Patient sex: M
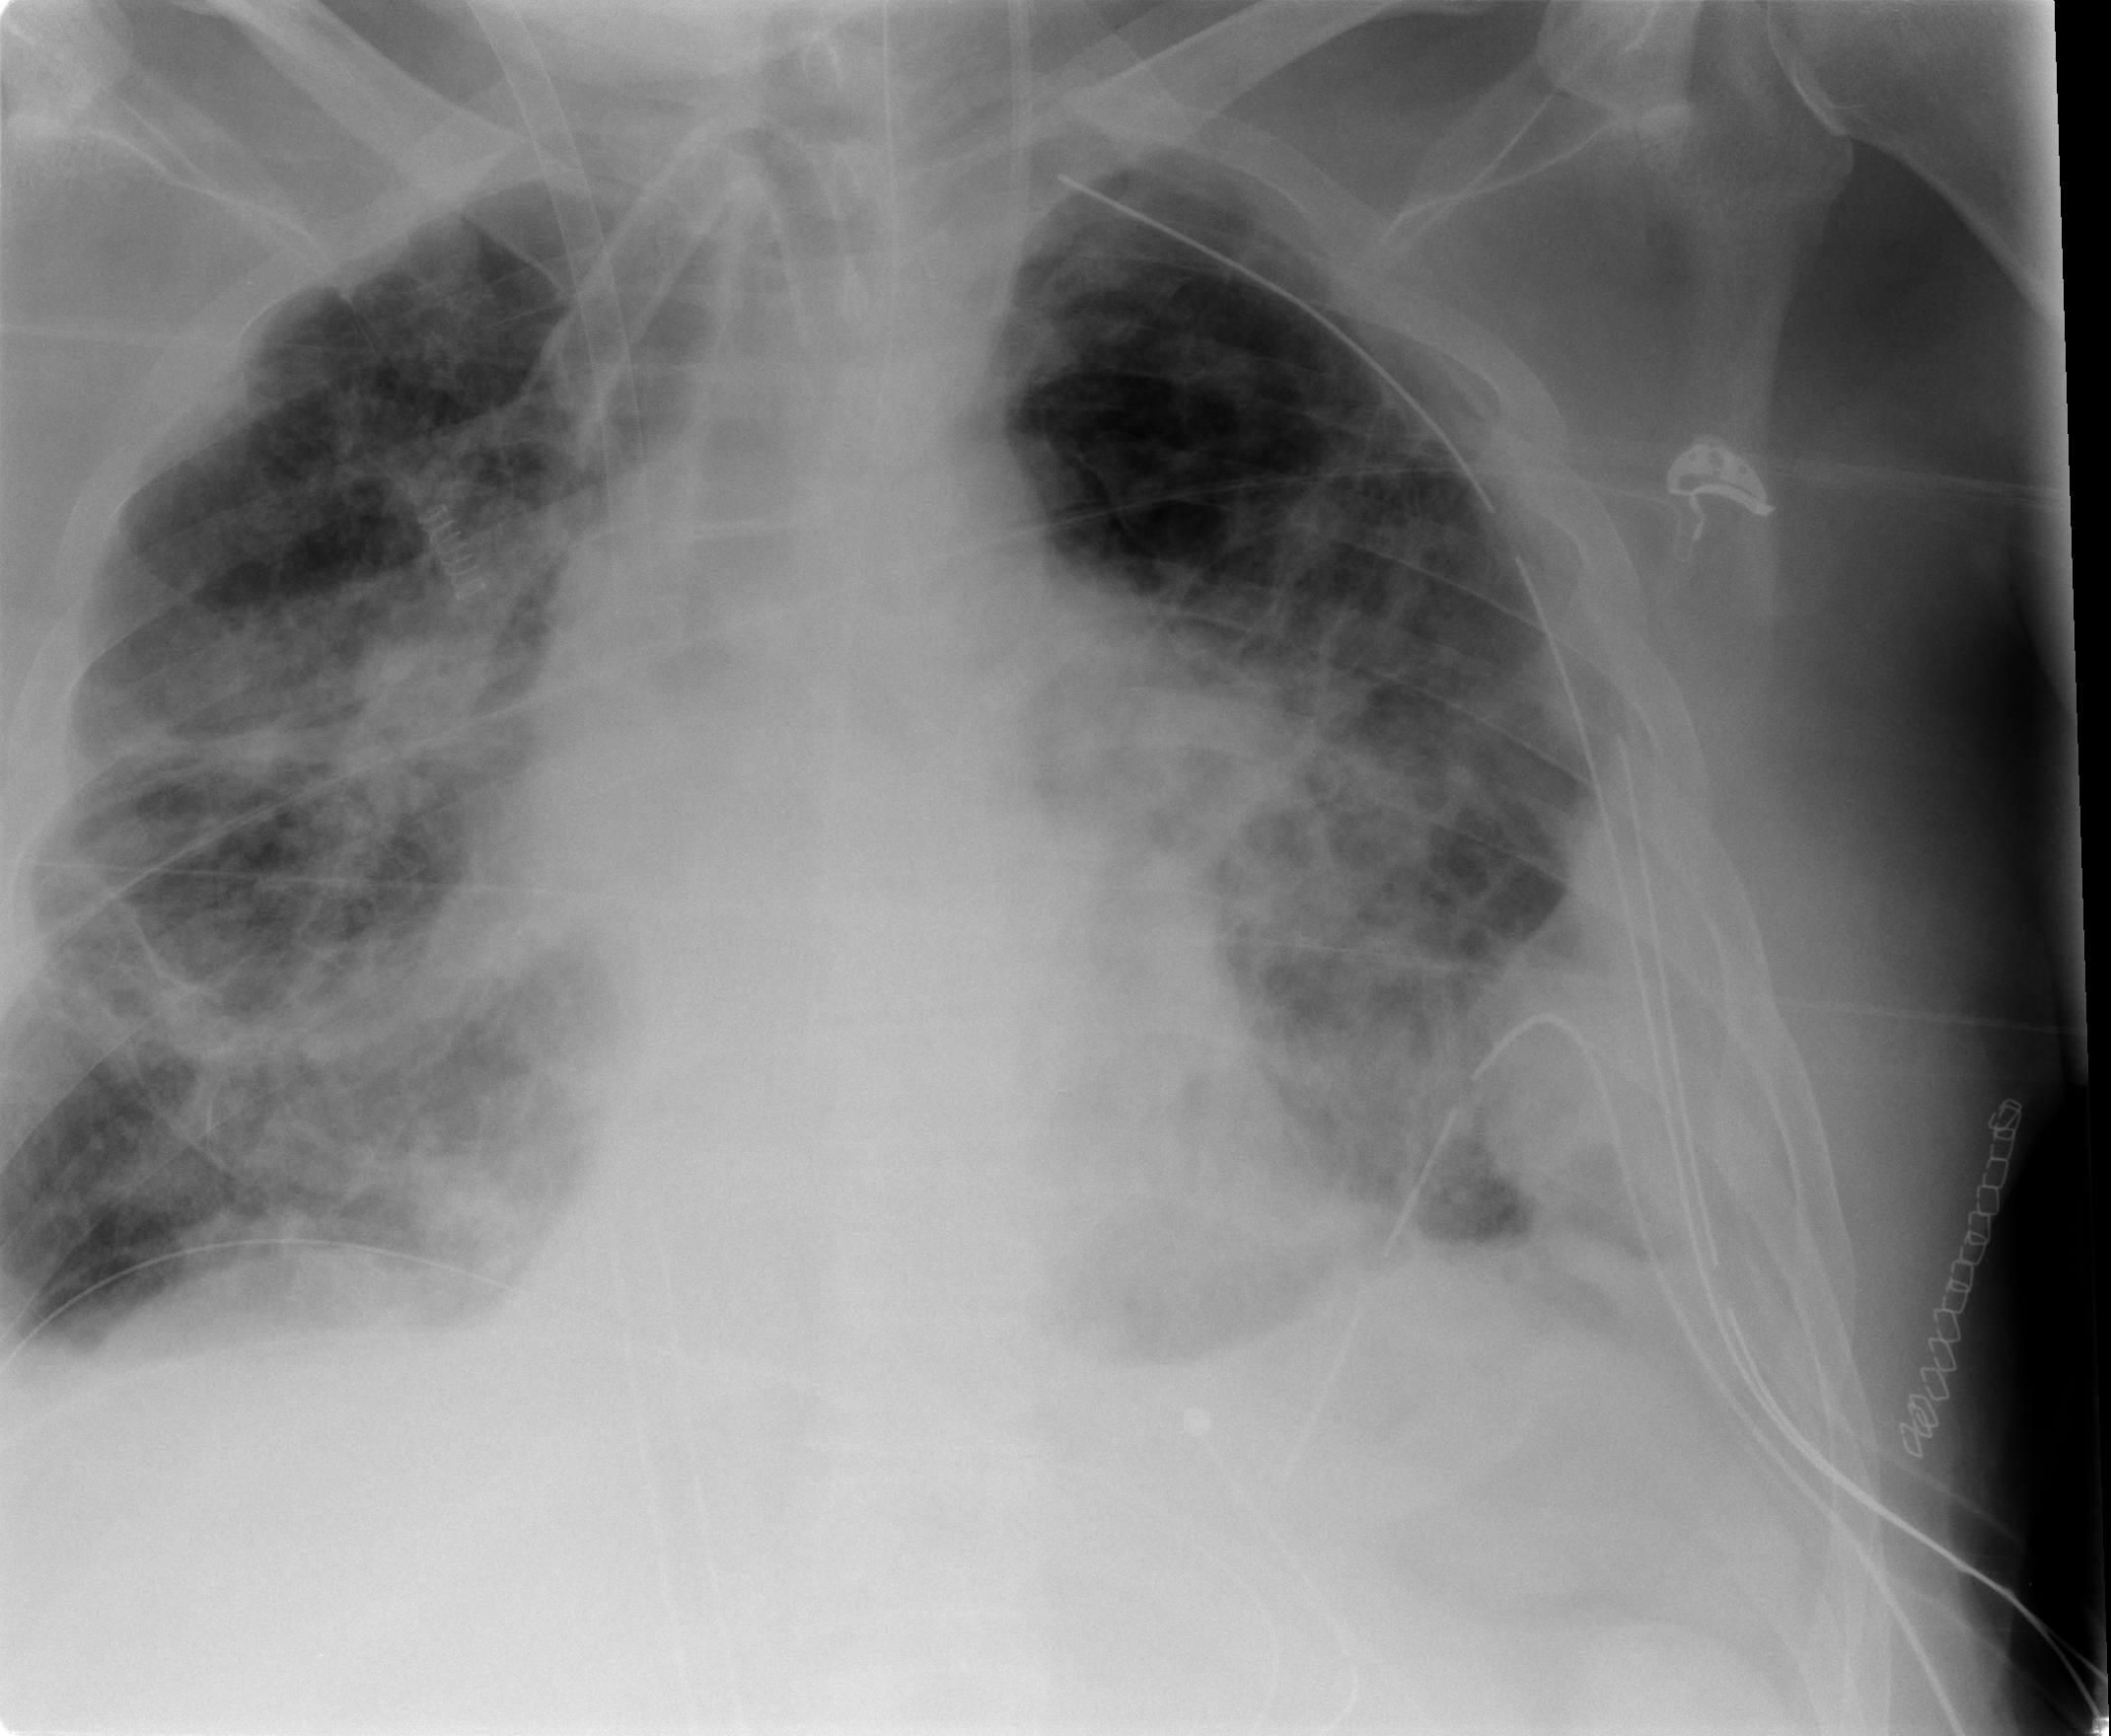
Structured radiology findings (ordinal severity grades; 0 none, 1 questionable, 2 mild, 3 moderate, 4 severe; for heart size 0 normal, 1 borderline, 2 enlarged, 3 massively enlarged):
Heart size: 1
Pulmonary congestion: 0
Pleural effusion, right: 2
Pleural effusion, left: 3
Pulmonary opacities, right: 3
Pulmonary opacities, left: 3
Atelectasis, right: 3
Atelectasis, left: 3